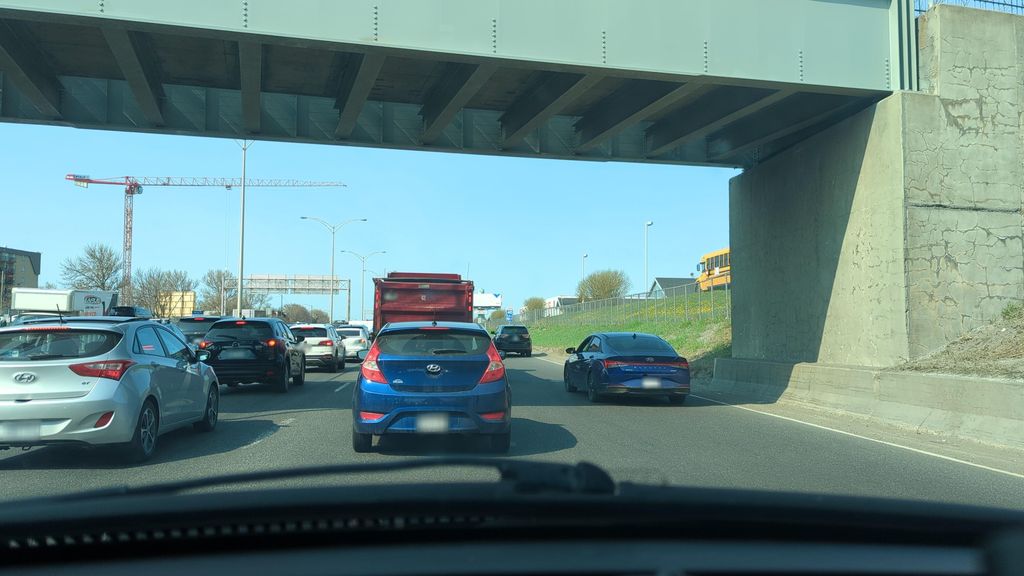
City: quebec_city